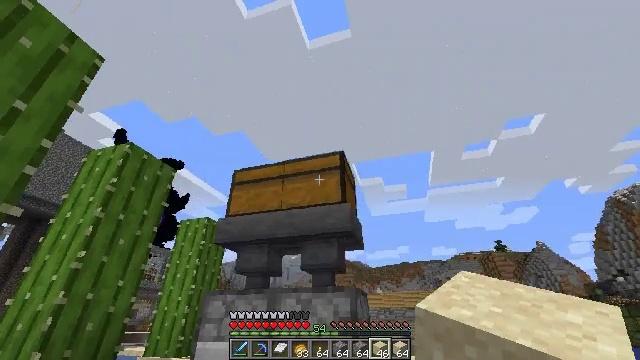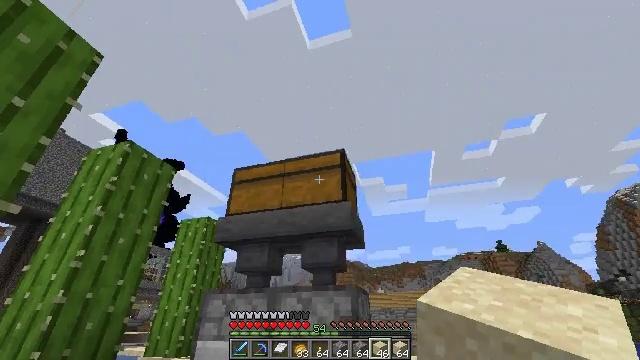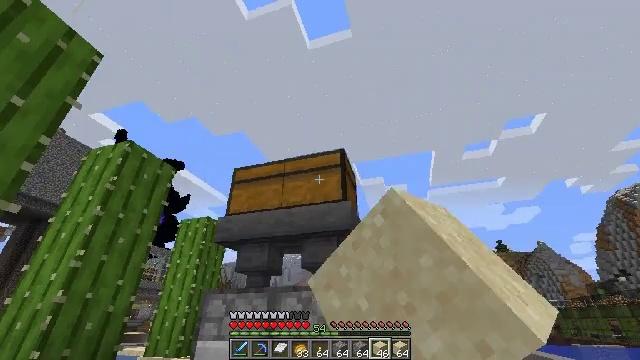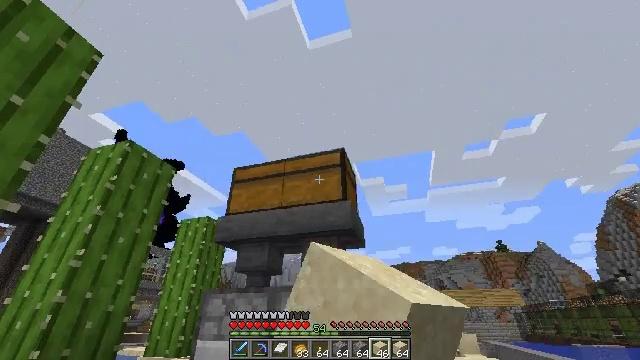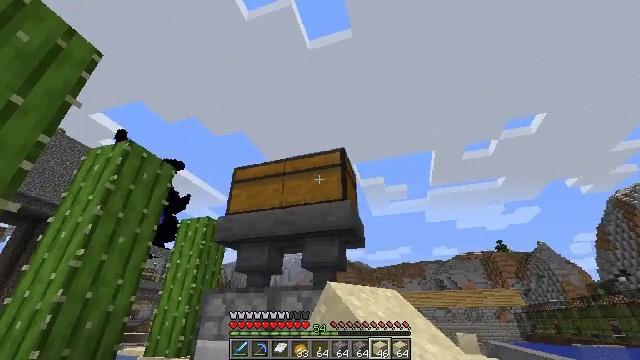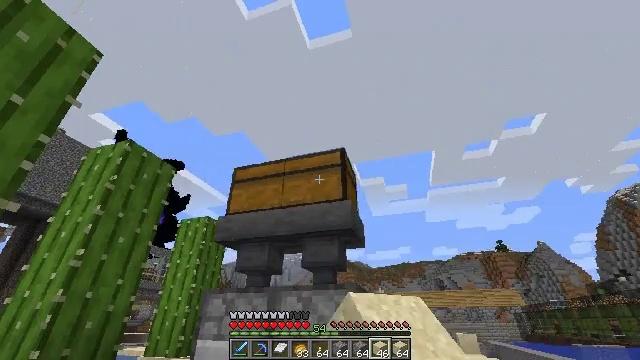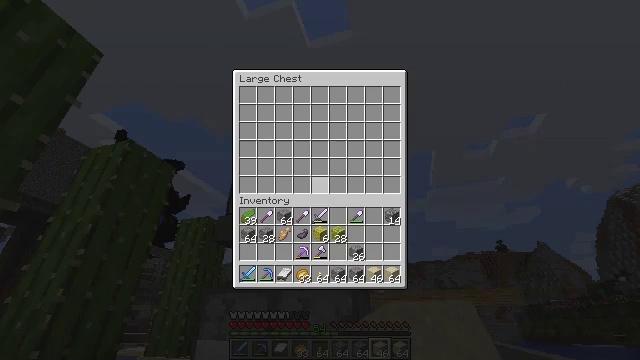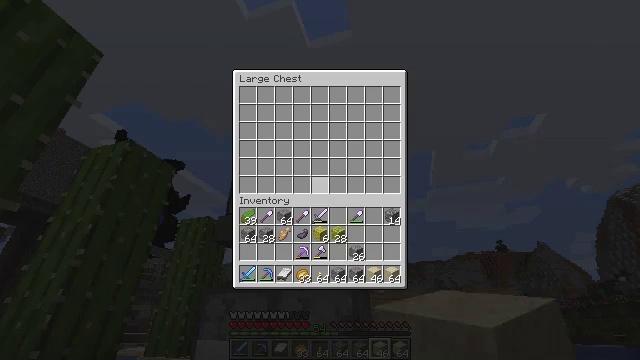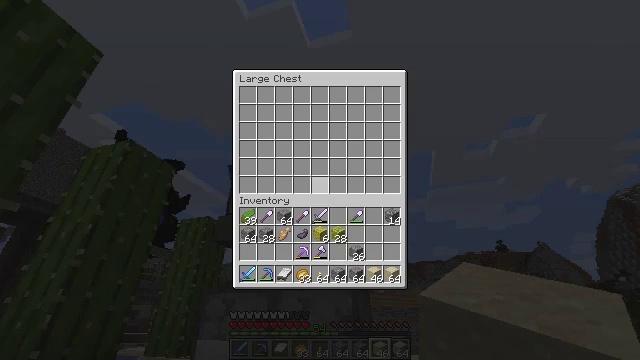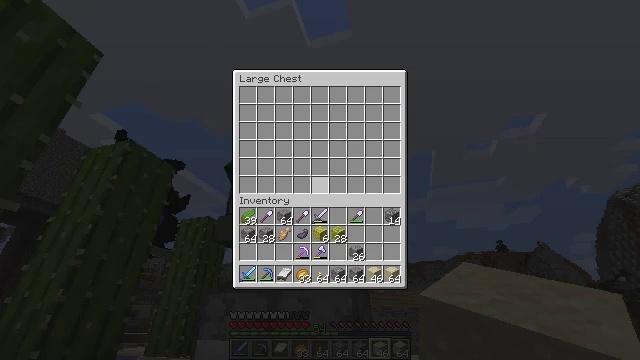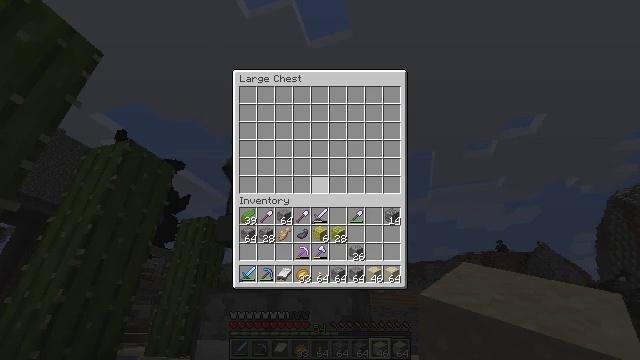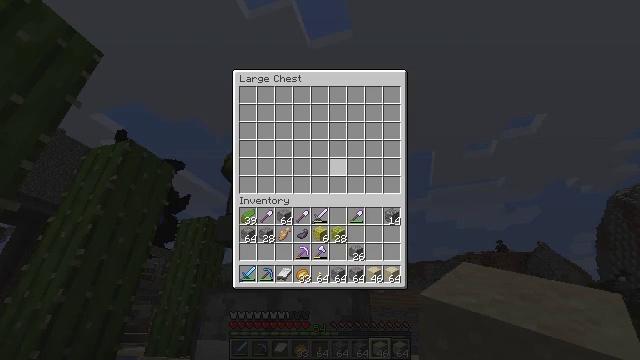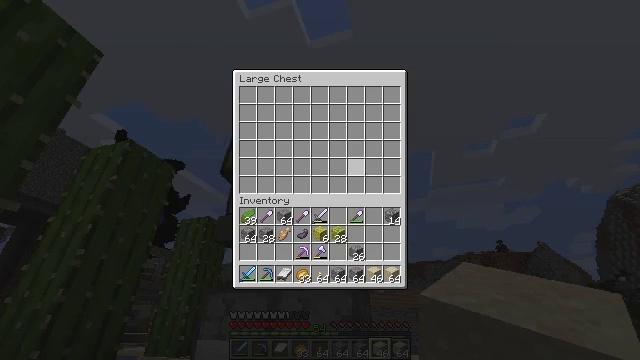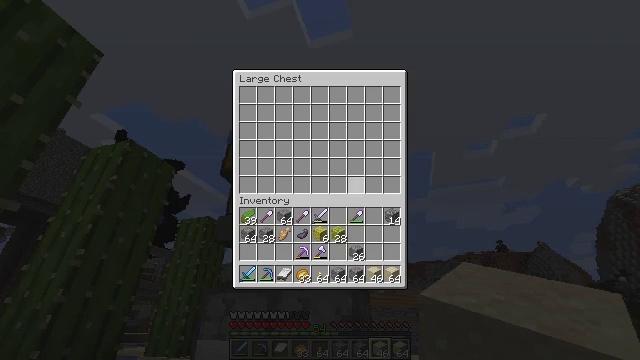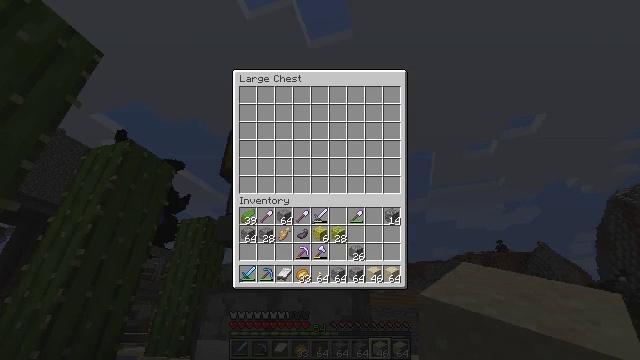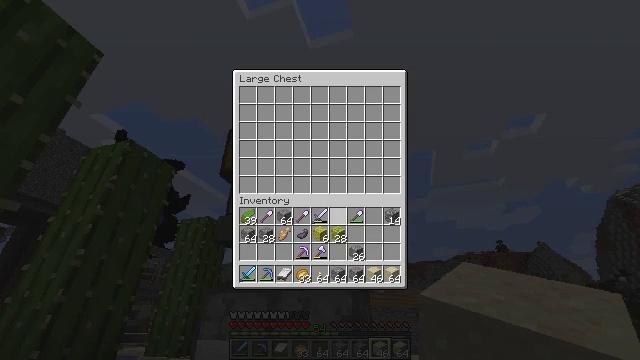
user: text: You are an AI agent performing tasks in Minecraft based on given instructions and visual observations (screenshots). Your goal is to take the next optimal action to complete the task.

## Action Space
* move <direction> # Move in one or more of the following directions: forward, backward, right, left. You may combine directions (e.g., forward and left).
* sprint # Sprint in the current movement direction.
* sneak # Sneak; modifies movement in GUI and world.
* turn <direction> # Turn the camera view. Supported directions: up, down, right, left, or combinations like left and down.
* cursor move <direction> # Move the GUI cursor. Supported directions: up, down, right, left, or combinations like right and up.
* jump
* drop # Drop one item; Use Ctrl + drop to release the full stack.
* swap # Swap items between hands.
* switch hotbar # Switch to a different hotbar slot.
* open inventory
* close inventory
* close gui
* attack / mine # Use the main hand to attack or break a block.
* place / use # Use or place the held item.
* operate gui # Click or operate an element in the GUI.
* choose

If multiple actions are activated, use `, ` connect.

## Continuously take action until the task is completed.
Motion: motion action
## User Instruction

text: Remove a cod from the inventory.
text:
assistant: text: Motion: use / place
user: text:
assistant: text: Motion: use / place
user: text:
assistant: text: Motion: use / place
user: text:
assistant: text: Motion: no_op
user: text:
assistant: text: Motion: no_op
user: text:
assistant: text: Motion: open gui
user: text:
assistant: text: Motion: no_op
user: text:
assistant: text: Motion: no_op
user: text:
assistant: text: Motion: no_op
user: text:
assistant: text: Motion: cursor move right
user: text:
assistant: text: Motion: cursor move right
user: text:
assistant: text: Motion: sneak, cursor move right
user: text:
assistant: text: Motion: sneak
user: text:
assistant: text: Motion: sneak, cursor move down
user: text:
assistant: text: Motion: sneak, cursor move down
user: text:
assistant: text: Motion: sneak, cursor move down
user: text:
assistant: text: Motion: sneak, cursor move down
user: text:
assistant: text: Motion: sneak
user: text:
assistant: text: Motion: sneak
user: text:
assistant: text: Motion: sneak
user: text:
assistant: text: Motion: sneak
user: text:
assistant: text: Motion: sneak
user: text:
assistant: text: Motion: sneak
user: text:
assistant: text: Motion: sneak
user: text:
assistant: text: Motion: sneak
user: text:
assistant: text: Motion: sneak
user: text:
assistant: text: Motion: sneak
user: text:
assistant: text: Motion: sneak
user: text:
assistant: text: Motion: sneak
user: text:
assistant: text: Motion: sneak